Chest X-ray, PA view. Patient: 24 years old, sex F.
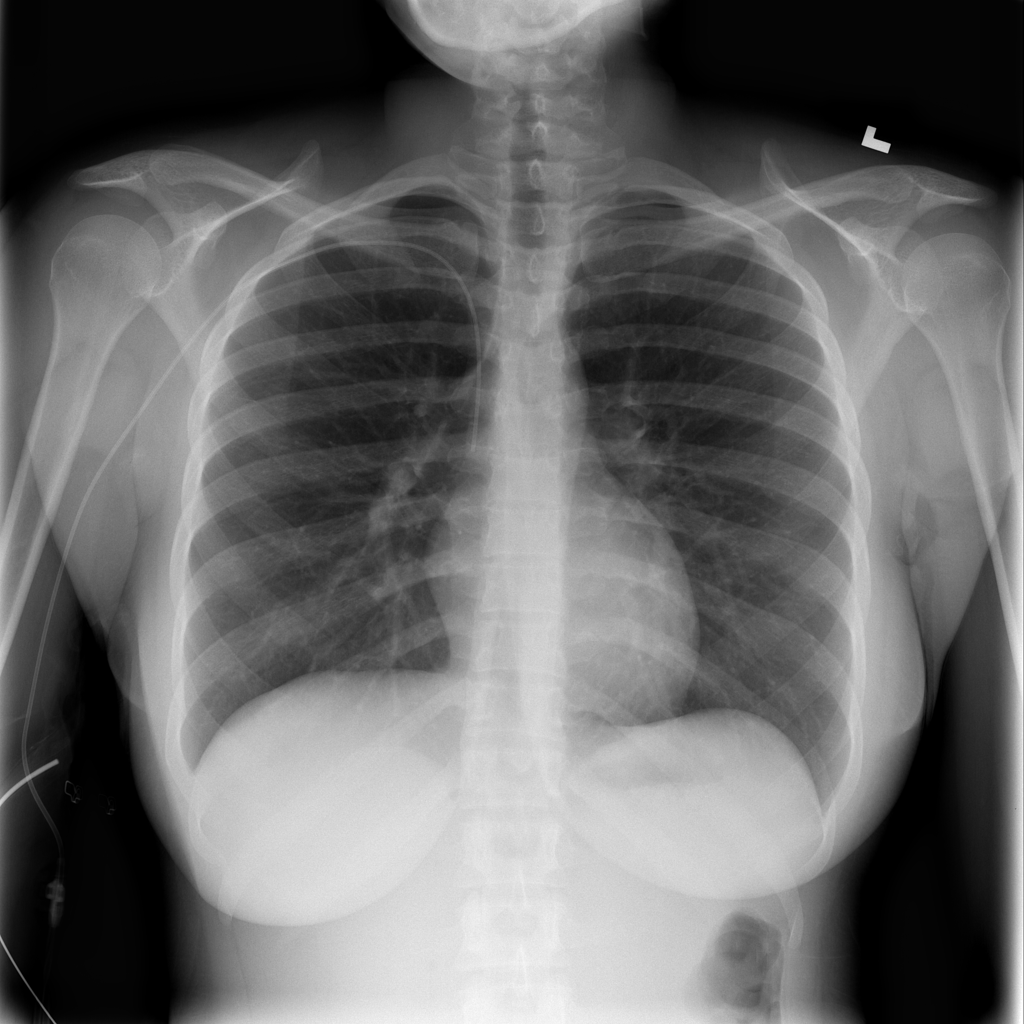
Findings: No Finding